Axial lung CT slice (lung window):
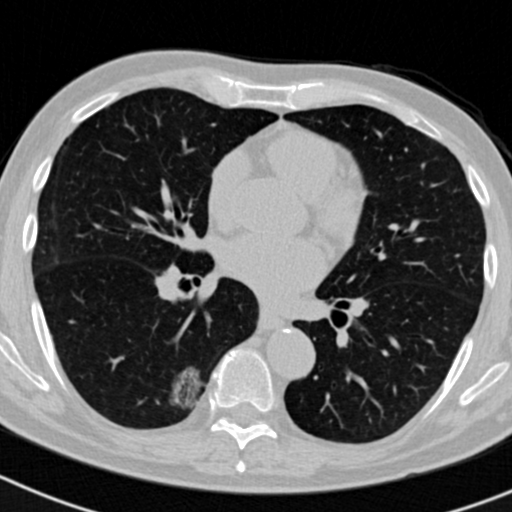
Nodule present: yes
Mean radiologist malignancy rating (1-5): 3